Question: I am trying to remove the line on the ICS spinner. Currently it look as follows:

I would like to remove the line below the text"investment strategy in this case" so that just the triangle on the bottom right remains.Is there a way to do this? Here's my sample code:
'''
<?xml version="1.0" encoding="utf-8"?>
<merge xmlns:android="http://schemas.android.com/apk/res/android"
xmlns:foo="http://schemas.android.com/apk/res/com.justin.abc"
android:id="@+id/top_bar_container"
android:layout_width="match_parent"
android:layout_height="wrap_content" >
<!-- android:background="@color/background_action_bar" -->
<com.actionbarsherlock.internal.widget.IcsSpinner
android:id="@+id/spinner"
android:layout_width="wrap_content"
android:layout_height="wrap_content"
android:layout_alignParentLeft="true"
android:layout_centerVertical="true"
android:background="@drawable/spinner_background_holo_light"
android:minWidth="200dp"
android:visibility="visible" />
<ImageButton
android:id="@+id/context_menu_button"
android:layout_width="32dp"
android:layout_height="48.5dp"
android:layout_alignParentRight="true"
android:layout_centerVertical="true"
android:background="@android:color/transparent"
android:paddingRight="14dp"
android:src="@drawable/testdrawable" />
</merge>
'''
I have used the default icsspinner code online (open source), any way I can modify this?
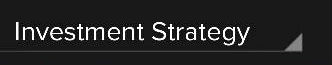
Answer: There is a 9-patch image named 'spinner_default_holo_light_am.9.png' which is the one that has the thin line at the bottom.
You can create your own custom spinner that inherits from 'com.actionbarsherlock.internal.widget.IcsSpinner' and change that 9-patch to one with the design you want, in this case, removing the thin line.
The 9-patch can be seen here: <URL>
(This assuming you are using a "light" theme)